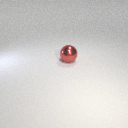
large red metal sphere